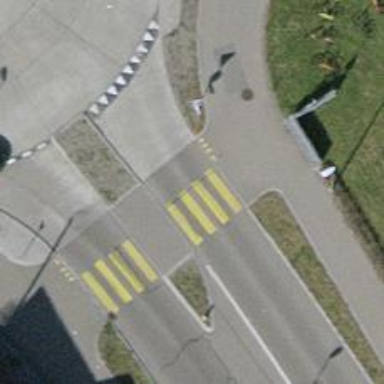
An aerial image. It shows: Uncontrolled zebra crossing with marked island on the road.